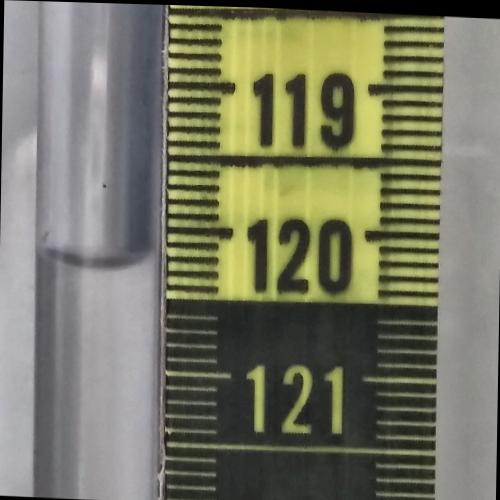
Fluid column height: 120.2 cm